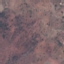
Label: HerbaceousVegetation